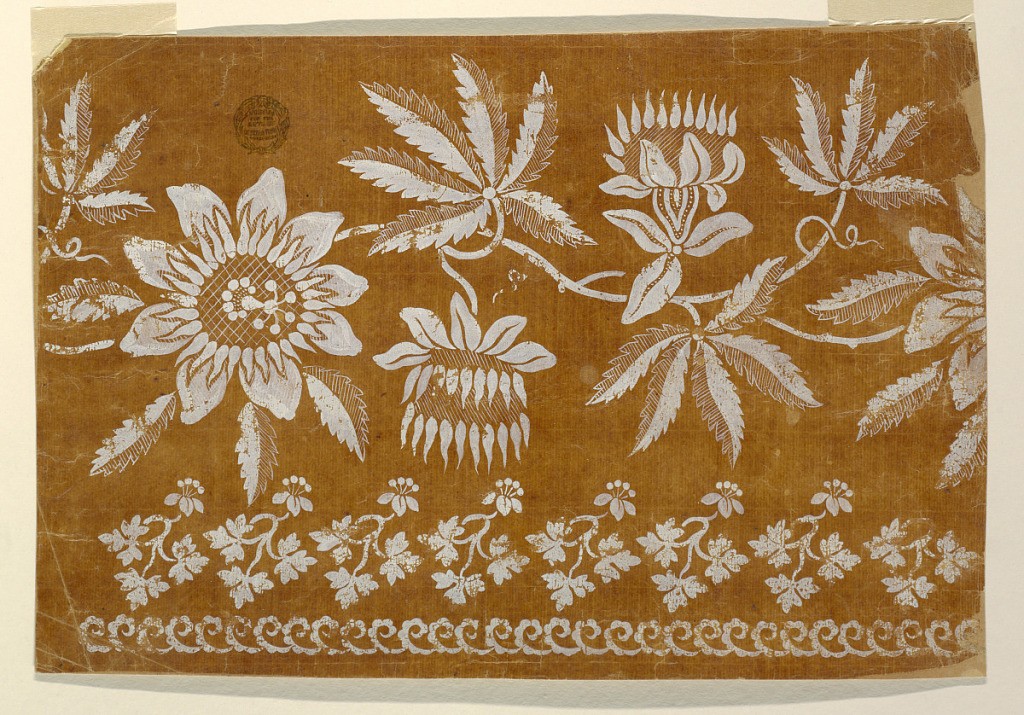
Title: Design for an Embroidered or Woven Horizontal Border of the "Fabrique de St. Ruf"
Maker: Fabrique de Saint Ruf, Lyon, France
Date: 1805–1815
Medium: Brush and white gouache on glazed tracing paper
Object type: Drawing
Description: The design is an enriched variation of -87 showing besides leaves and blossoms branching off, a big lacy blossom covering the bough. At the bottom are a row of boughs with threee leaves and a flower each and a row of leaf scrolls. Somewhat more than one repeat is shown.